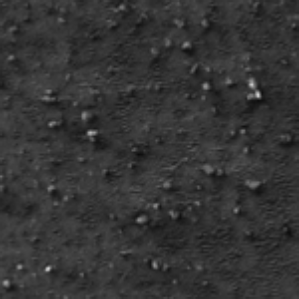
Label: frost